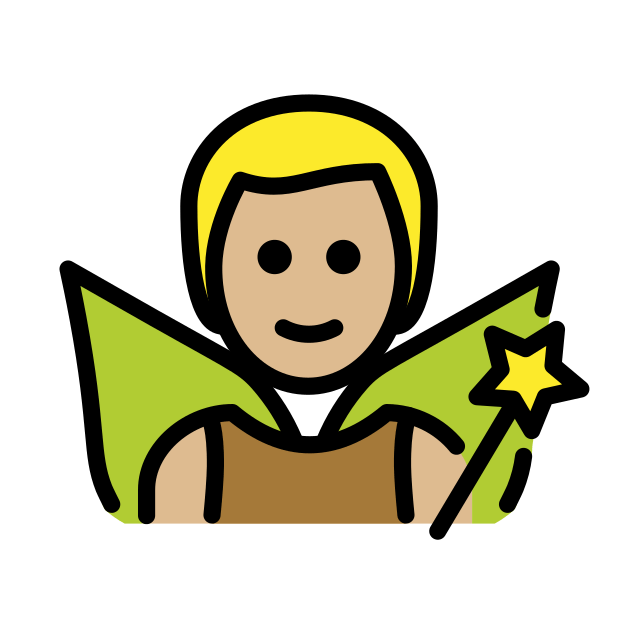
man fairy: medium-light skin tone